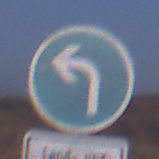
Verkehrszeichen: VorgeschriebeneFahrtrichtungLinks
Zusatzzeichen unten: BesondereFahrzeugeUndTransportgueter8
Umgebung: Outdoor, Nature
Tageszeit: SunriseSunset
Wetter: Clear
Licht: Natural
Jahreszeit: NotSpecified
Kontrast: LowContrast